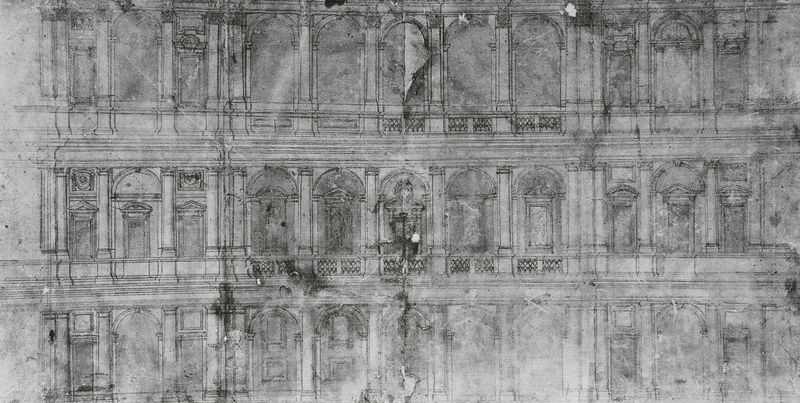
Titel: Entwurf einer Fassade mit Loggia für den Palazzo Barberini, Rom
Künstler: Pietro da Cortona
Institution: unbekannt
Schlagwörter: feder, weiß, ausschnitt, fenster, grau, mitte, schwarz, skizze, säule, säulen, tür, zeichnung, gebäude, haus, schloss, alt, architektur, barock, kirche, blatt, theater, front, frontal, balkon, papier, bogen, fassade, türen, studie, risse, giebel, empore, pilaster, rundbogen, detail, symmetrie, geländer, galerie, galerien, bögen, nische, stütze, umgang, palazzo, stockwerk, balustrade, druck, loch, radierung, stich, seite, strich, reihe, bleistift, entwurf, löcher, arkaden, kapitell, flecken, fries, dreiecksgiebel, sims, gesims, diffus, eiss, schwarzw, risalit, rundbögen, fleckig, etagen, geschosse, plan, basis, stockwerke, abfolge, bau, geschoss, riss, bauwerk, hausfassade, aufriss, tympanon, etage, dreigeschossig, profanbau, bauplan, figut, gesimms, superposition, säulenordnung, segmentgiebel, sockelzone, dreizonig, halbsäulen, verdachung, rhythmus, ansciht, antikenrezeption, rhytmus, gerissen, profiliert, entwruf, mehrgeschossig, verdachungen, segmentbogengiebel, detaiö, eißw, papaier, zeichungzeichnung, locj, fesner, suppraporte